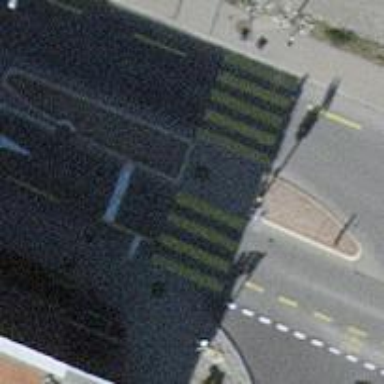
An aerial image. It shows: Crossing with traffic signals and zebra crossing island.